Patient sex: F
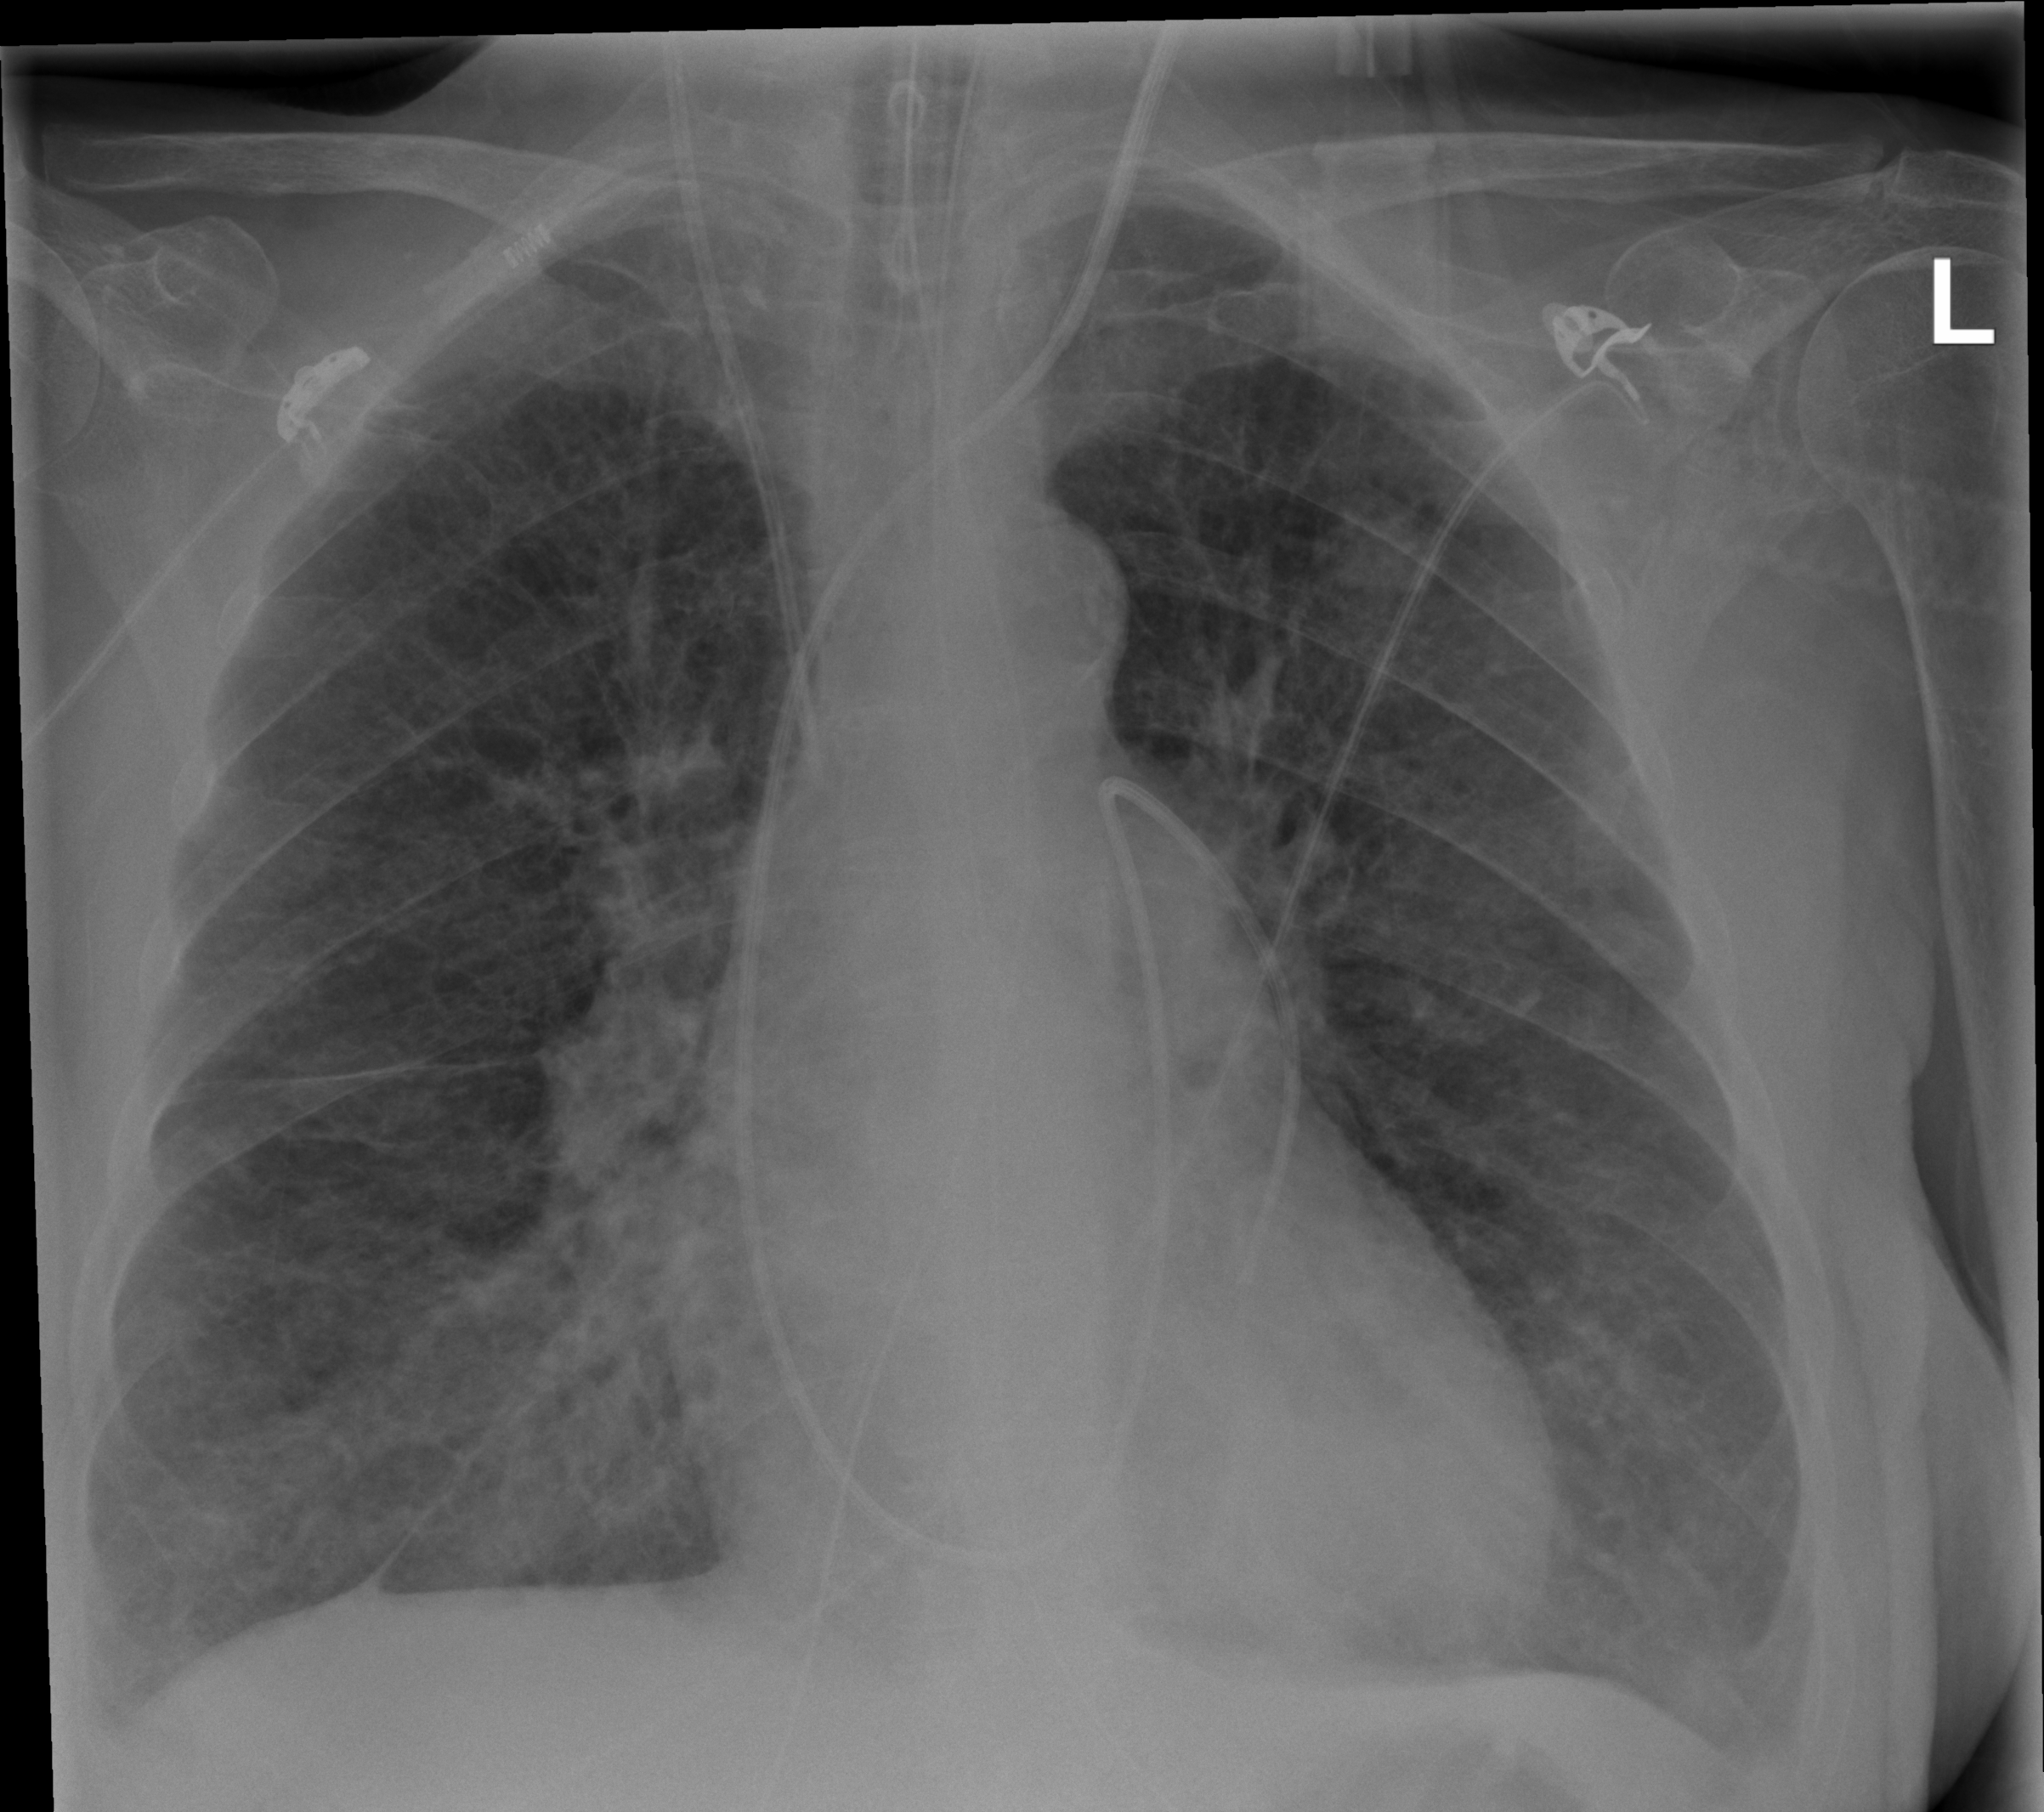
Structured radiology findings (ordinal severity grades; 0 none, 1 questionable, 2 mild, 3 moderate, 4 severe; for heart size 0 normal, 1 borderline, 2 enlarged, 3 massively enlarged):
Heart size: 2
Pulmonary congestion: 3
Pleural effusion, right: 2
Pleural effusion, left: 2
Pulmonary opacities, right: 2
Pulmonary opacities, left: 2
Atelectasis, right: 3
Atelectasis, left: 3